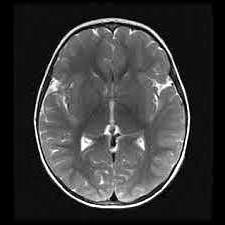
Label: notumor